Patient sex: M
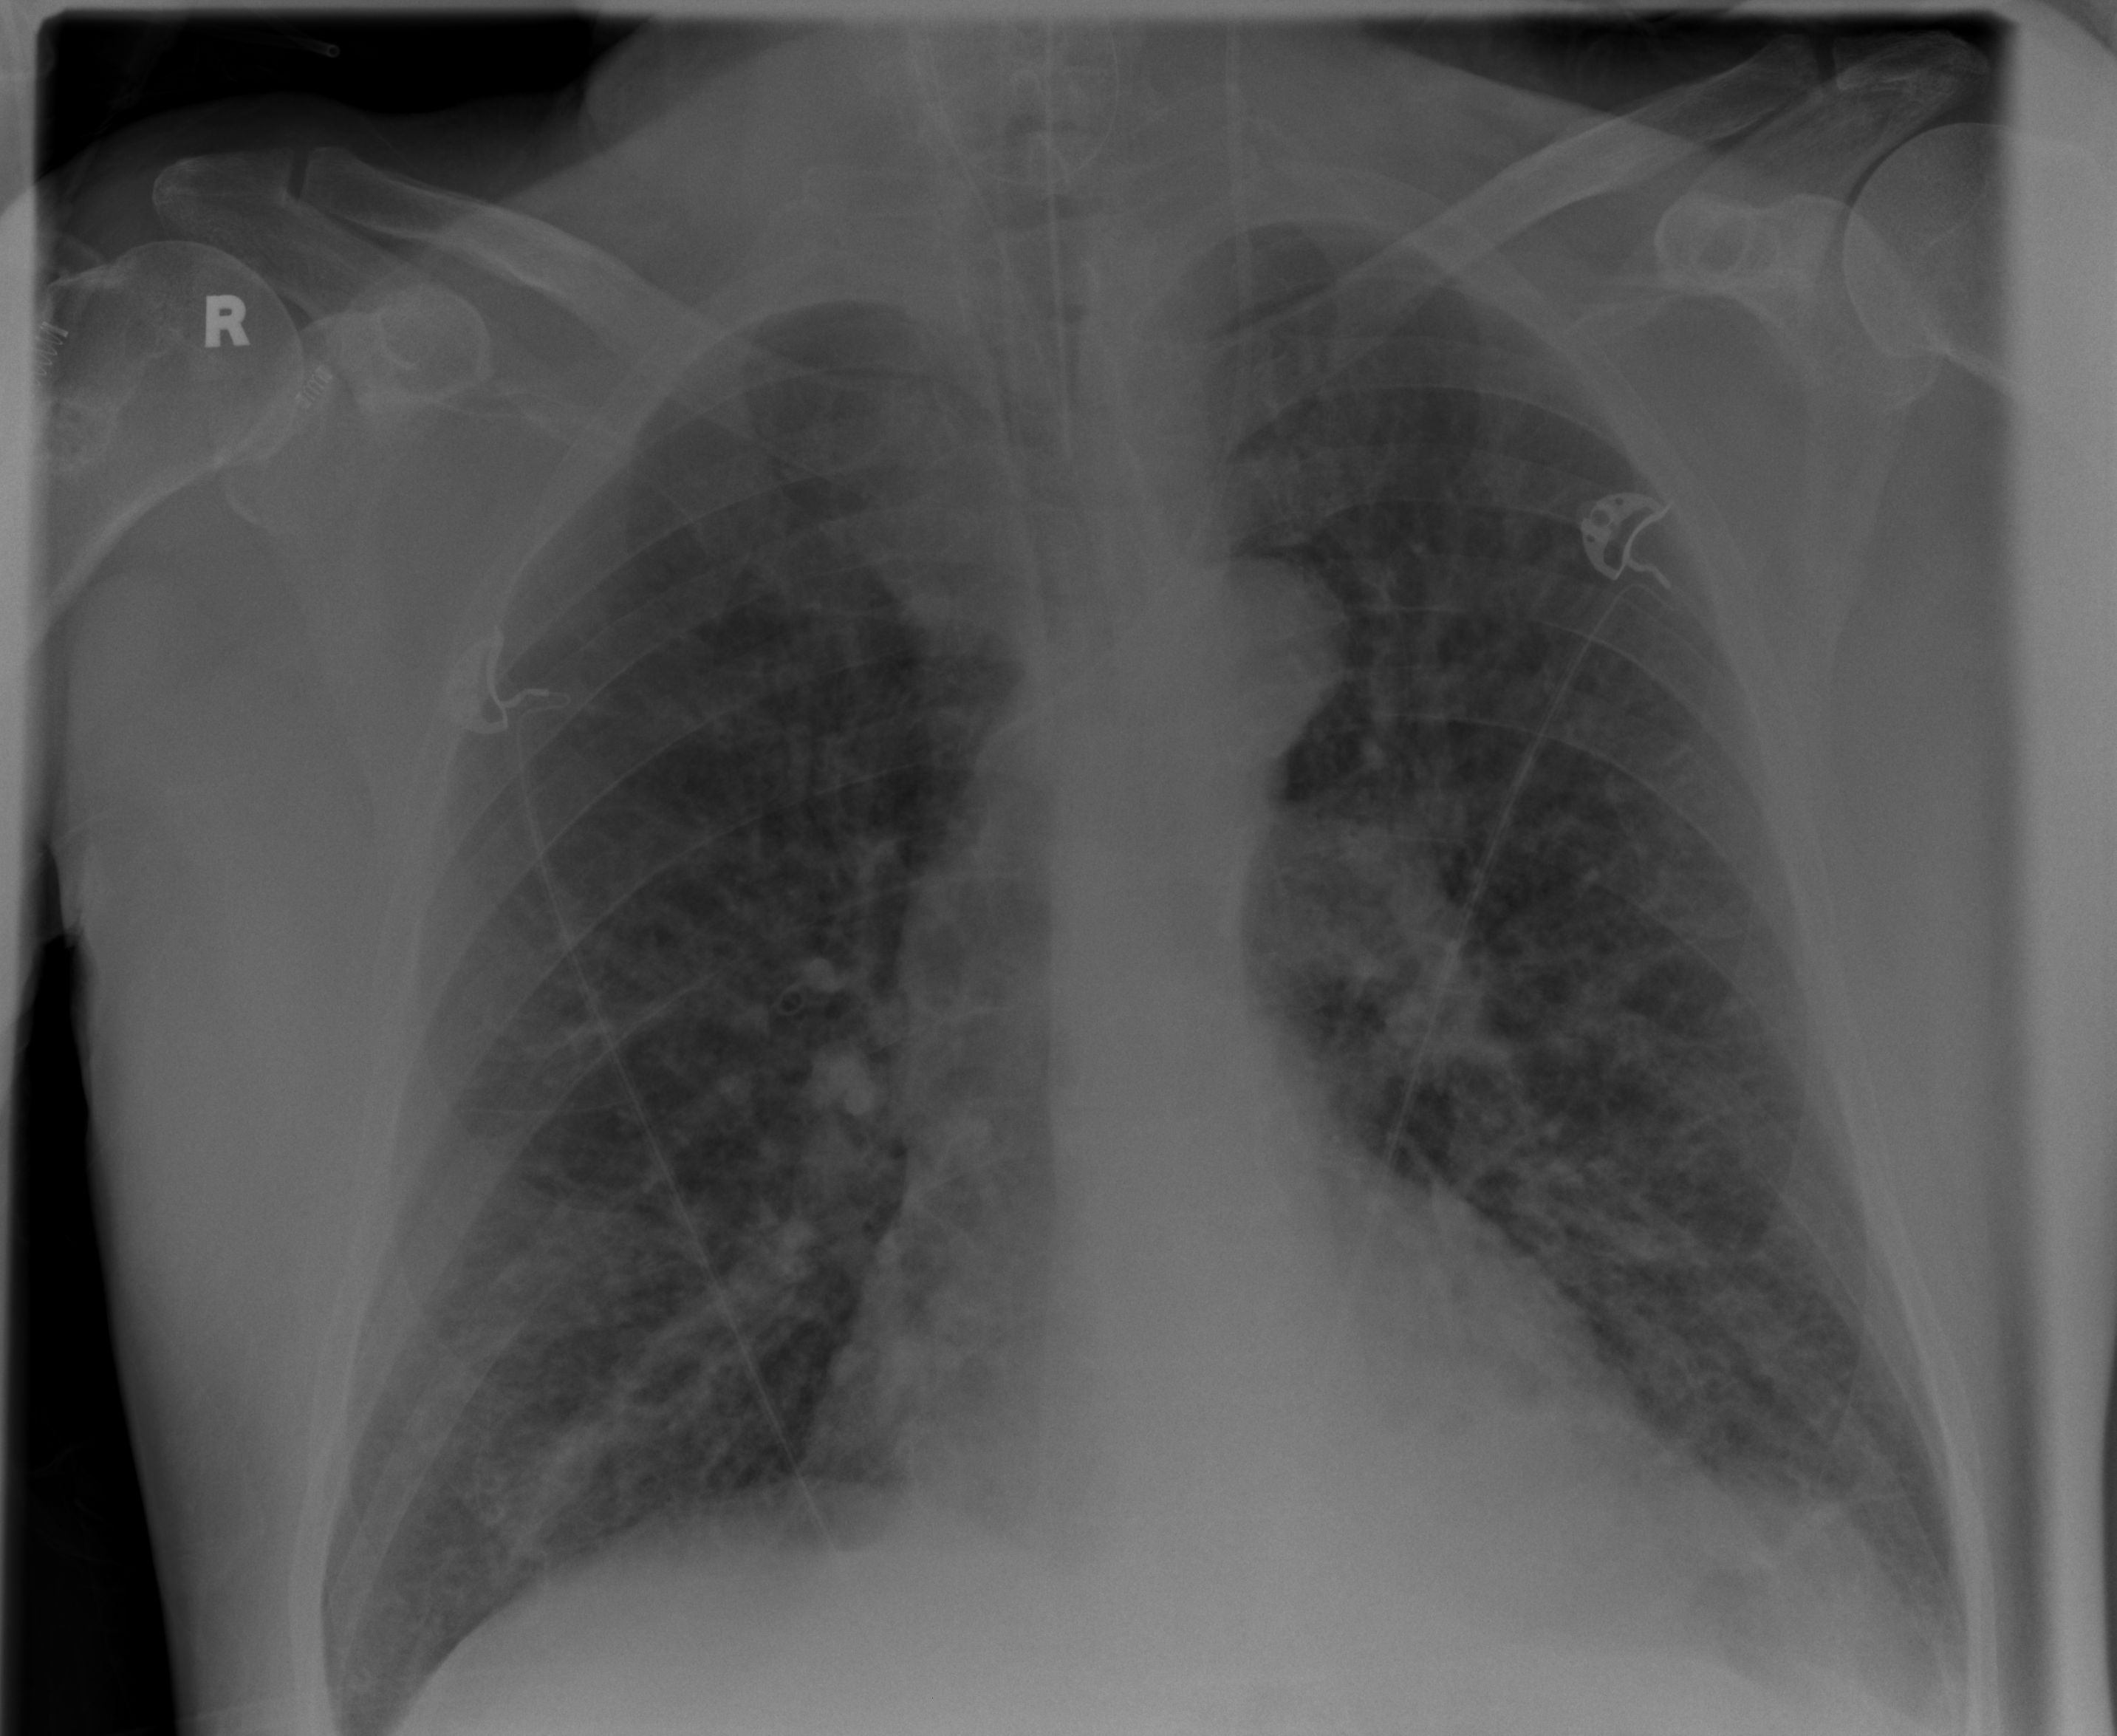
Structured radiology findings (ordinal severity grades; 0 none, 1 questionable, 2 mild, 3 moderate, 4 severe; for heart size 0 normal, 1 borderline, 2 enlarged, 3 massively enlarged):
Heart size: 0
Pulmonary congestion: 1
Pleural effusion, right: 0
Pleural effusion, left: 1
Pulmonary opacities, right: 2
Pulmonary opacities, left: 2
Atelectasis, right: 2
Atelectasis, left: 2